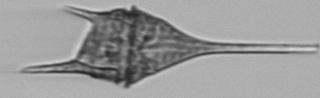
Label: Tripos_lineatus